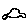
Label: car